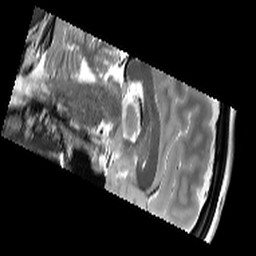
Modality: T2starw
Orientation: sagittal
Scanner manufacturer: siemens
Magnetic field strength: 3 T
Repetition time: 9.86 s
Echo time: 0.05 s